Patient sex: M
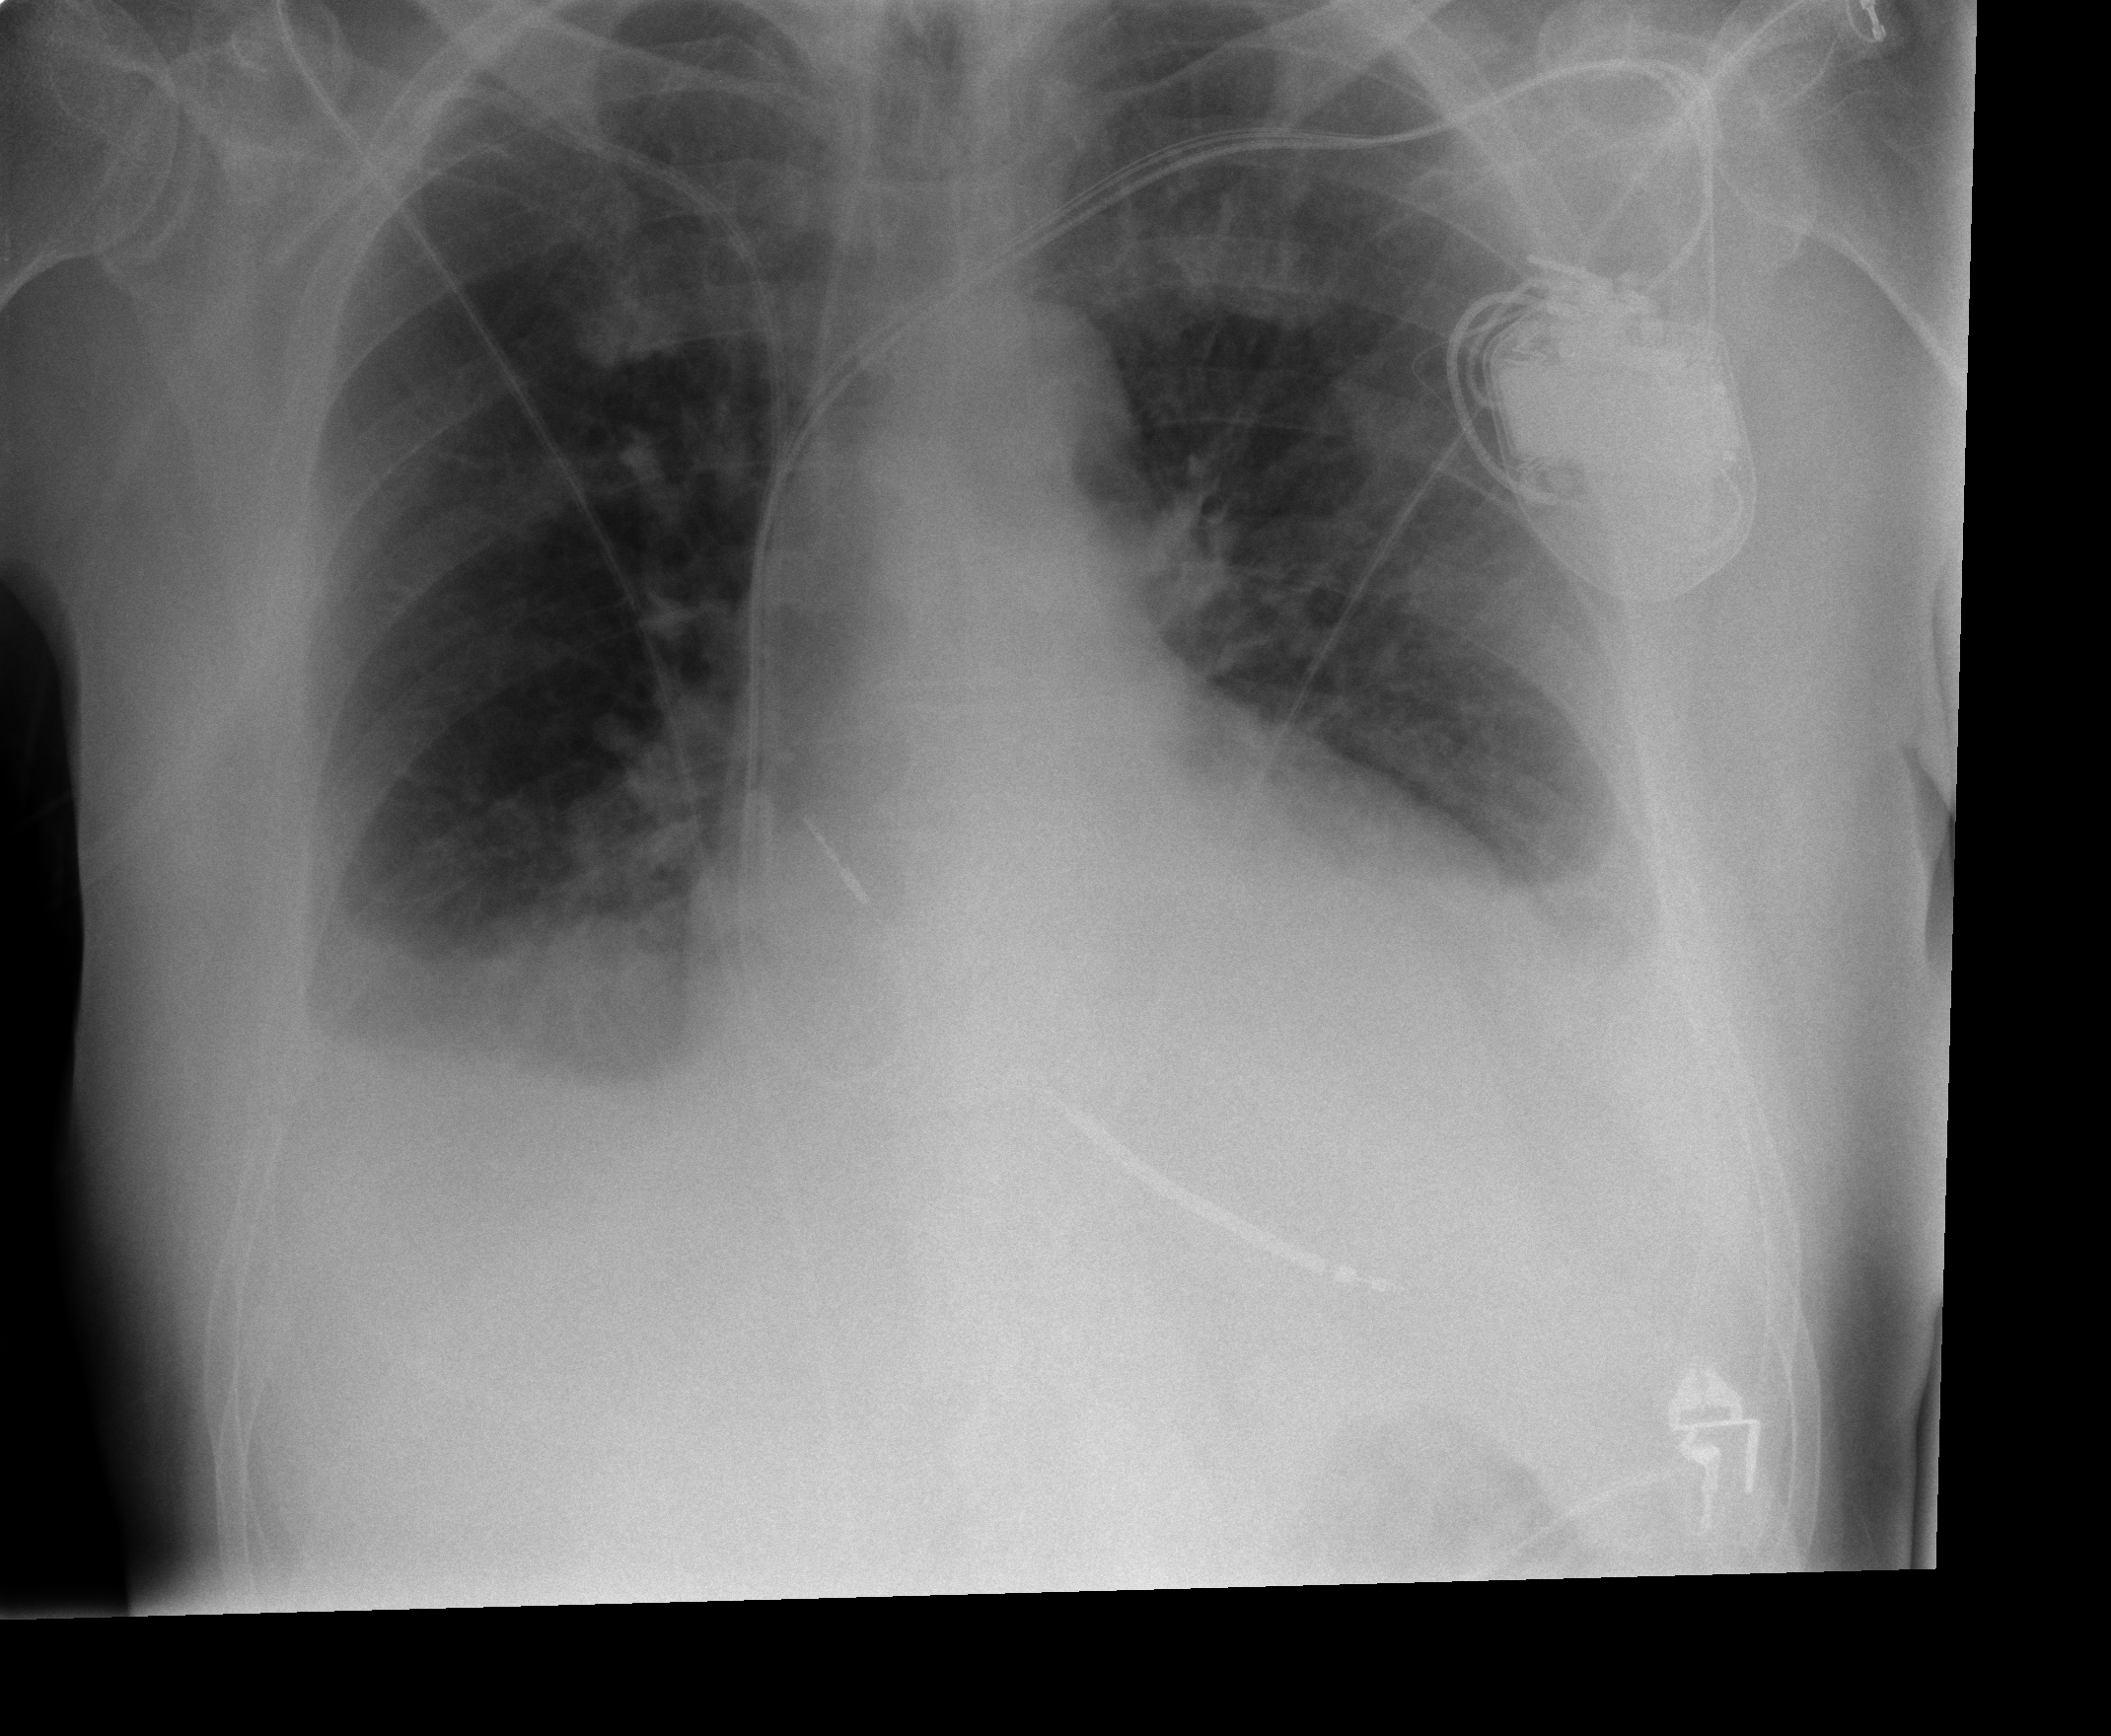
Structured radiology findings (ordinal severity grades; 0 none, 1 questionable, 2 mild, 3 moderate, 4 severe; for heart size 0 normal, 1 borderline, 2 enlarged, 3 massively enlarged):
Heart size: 2
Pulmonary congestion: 2
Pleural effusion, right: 2
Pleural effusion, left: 2
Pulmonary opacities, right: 0
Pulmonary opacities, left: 0
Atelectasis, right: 2
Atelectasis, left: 2